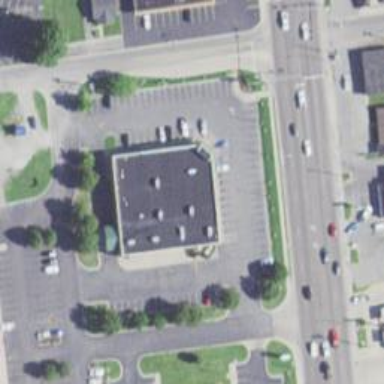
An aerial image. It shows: Pharmacy providing healthcare services.